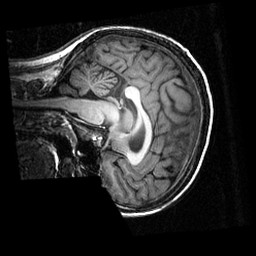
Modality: T1w
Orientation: sagittal
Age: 20
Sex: female